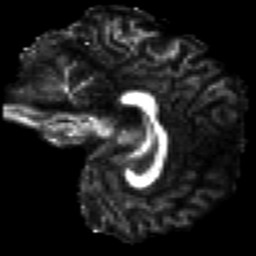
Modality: FA
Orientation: sagittal
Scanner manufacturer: siemens
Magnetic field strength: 3 T
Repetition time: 7.8 s
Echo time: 0.09 s